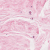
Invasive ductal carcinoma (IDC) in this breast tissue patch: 0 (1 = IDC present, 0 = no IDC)